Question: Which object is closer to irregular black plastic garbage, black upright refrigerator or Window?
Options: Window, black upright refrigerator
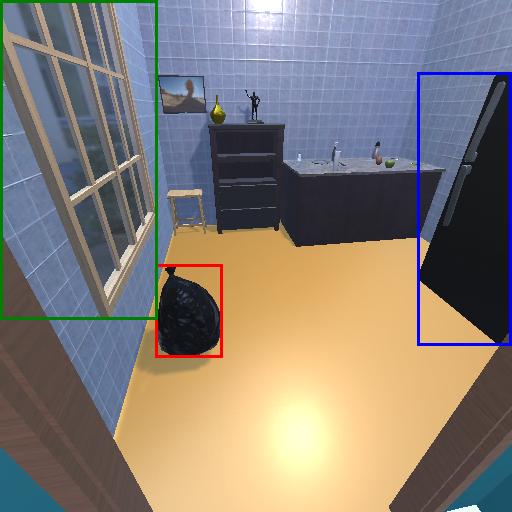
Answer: Window